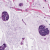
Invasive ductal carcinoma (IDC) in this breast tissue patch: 1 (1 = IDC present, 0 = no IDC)